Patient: sex M, age 47
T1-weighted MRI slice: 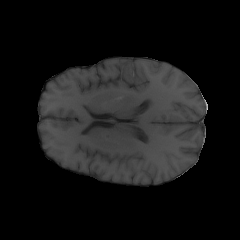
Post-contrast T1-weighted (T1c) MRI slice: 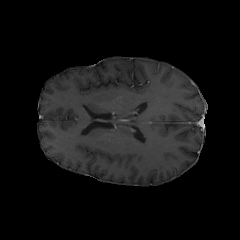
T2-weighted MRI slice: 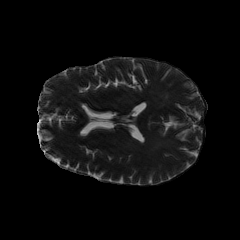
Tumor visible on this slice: no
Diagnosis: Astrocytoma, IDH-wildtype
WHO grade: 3